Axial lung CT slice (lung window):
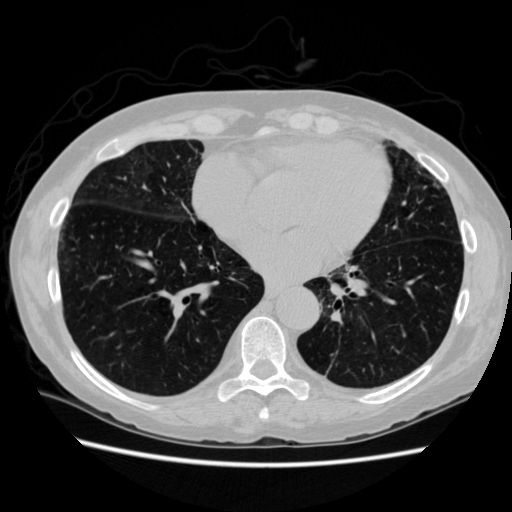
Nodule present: no